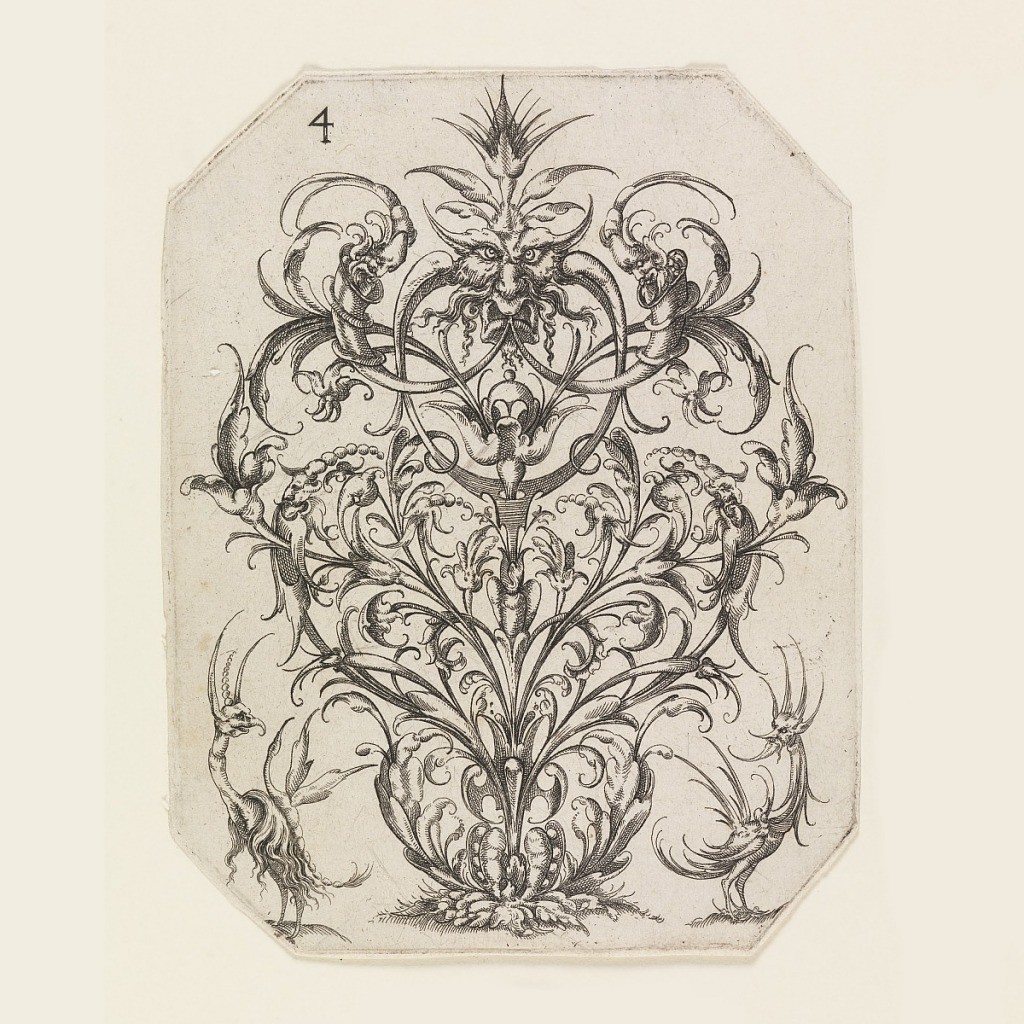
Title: Plate 4, from Die Folge der phantastischen Schmucksträße (Suite of Fantastic Ornamental Bouquets)
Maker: Wendel Dietterlin the Younger, German, active 1610–1614
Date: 1614
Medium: Etching on laid paper
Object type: Print
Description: Octagonal; two grotesque birds flank the plant; symmetrical architectural arabesque motif with creatures.